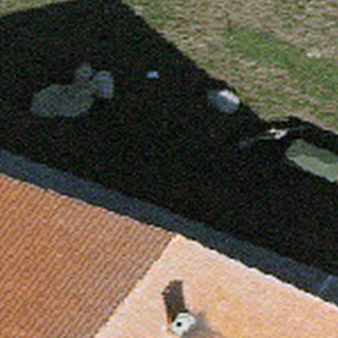
Label: other